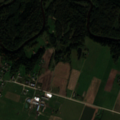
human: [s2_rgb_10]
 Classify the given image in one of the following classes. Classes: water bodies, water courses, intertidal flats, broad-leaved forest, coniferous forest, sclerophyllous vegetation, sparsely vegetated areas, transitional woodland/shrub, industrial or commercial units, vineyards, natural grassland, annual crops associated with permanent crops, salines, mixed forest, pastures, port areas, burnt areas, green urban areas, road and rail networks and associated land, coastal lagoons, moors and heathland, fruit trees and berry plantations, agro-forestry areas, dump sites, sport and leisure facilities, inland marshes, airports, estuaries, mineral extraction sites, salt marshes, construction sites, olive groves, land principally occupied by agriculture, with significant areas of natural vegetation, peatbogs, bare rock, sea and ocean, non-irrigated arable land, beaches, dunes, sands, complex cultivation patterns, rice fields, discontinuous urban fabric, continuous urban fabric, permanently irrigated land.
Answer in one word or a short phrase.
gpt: discontinuous urban fabric, non-irrigated arable land, pastures, complex cultivation patterns, broad-leaved forest, mixed forest